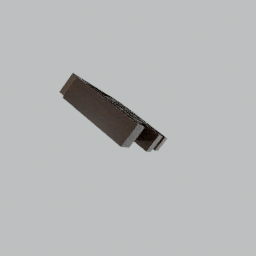
Label: furniture